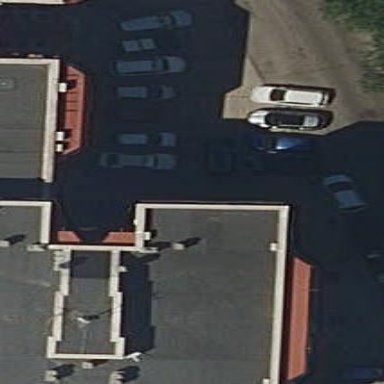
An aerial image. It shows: Street side parking area.